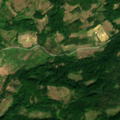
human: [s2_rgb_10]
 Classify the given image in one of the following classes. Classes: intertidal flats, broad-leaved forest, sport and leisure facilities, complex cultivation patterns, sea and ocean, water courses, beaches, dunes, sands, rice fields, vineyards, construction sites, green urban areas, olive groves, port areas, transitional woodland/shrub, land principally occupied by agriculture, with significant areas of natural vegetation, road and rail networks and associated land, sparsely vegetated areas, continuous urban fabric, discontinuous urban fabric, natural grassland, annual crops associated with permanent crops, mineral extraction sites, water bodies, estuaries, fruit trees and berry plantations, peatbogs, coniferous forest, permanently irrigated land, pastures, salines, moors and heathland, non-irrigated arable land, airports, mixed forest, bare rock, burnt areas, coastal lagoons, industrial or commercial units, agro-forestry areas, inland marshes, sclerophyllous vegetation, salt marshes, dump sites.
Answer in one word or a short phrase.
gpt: land principally occupied by agriculture, with significant areas of natural vegetation, broad-leaved forest, transitional woodland/shrub